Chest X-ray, PA view. Patient: 27 years old, sex M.
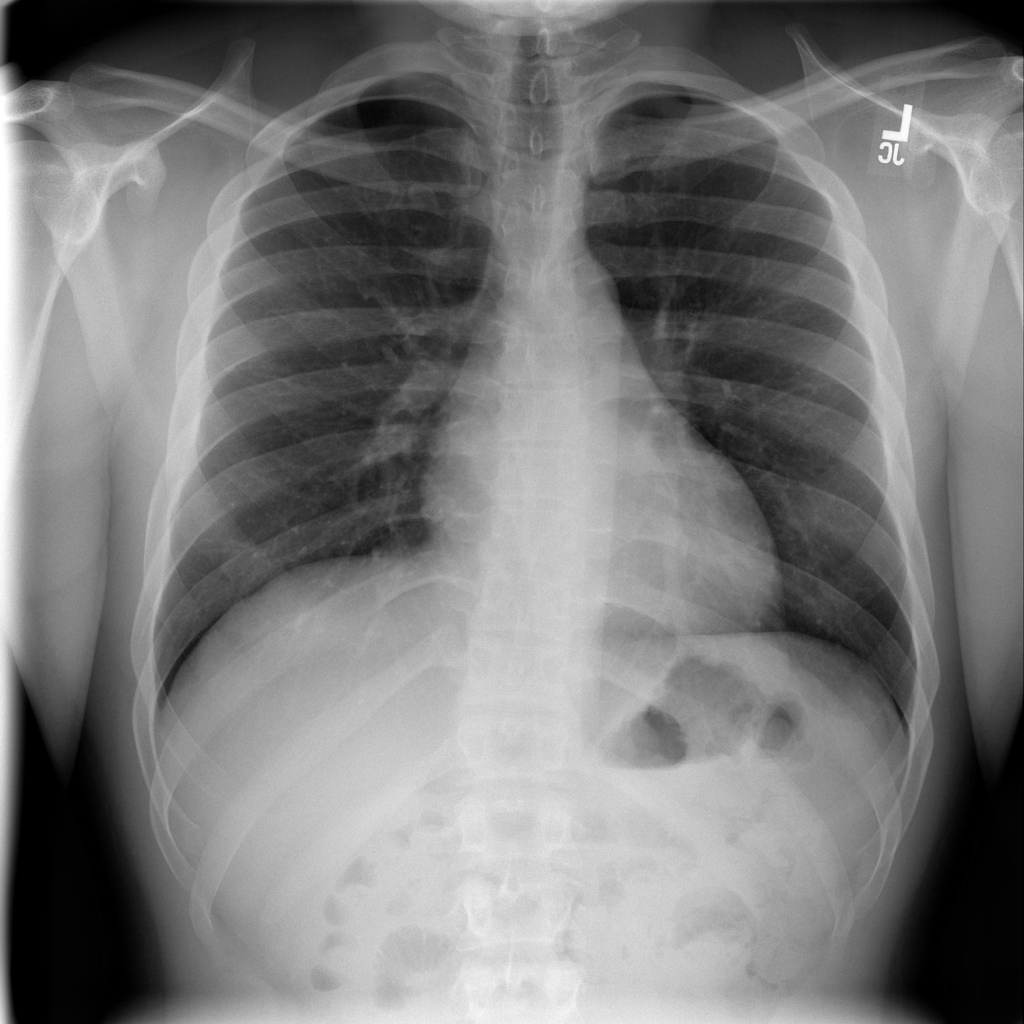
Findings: No Finding